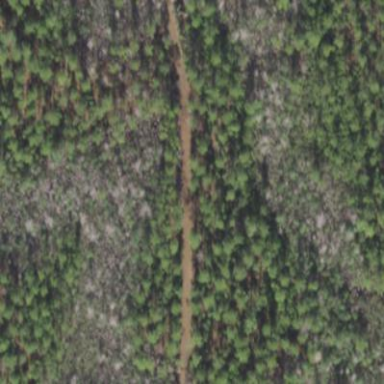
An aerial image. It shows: Forest with needle-leaved trees.